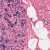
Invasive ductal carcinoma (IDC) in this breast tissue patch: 0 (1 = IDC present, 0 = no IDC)